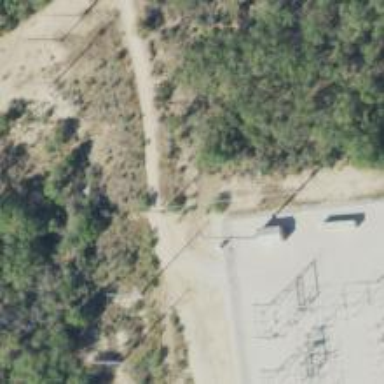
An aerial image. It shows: Power tower.